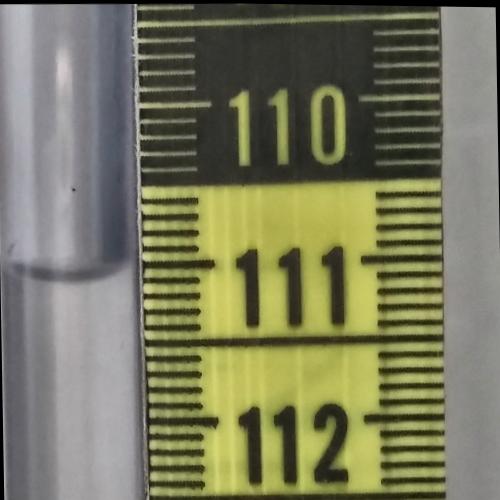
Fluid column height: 111.0 cm